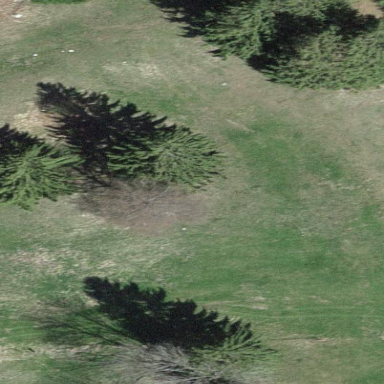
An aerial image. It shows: Beautiful woodland area.